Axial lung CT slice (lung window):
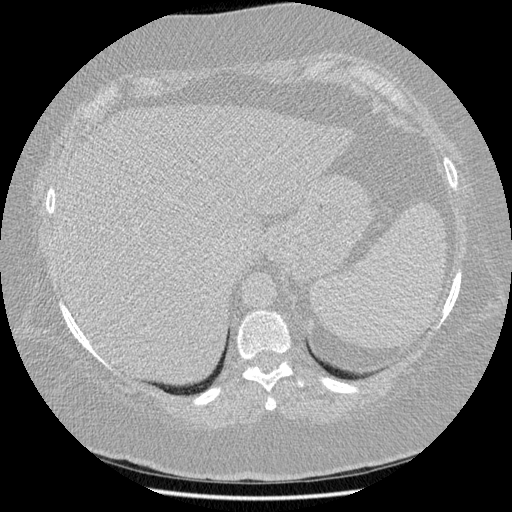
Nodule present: no